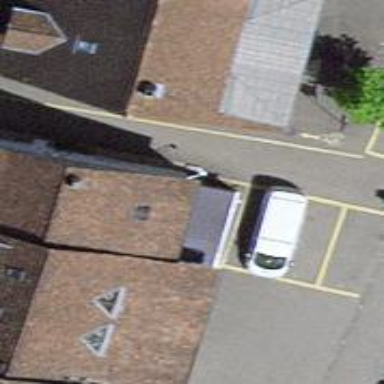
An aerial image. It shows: Pub.